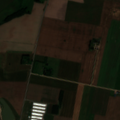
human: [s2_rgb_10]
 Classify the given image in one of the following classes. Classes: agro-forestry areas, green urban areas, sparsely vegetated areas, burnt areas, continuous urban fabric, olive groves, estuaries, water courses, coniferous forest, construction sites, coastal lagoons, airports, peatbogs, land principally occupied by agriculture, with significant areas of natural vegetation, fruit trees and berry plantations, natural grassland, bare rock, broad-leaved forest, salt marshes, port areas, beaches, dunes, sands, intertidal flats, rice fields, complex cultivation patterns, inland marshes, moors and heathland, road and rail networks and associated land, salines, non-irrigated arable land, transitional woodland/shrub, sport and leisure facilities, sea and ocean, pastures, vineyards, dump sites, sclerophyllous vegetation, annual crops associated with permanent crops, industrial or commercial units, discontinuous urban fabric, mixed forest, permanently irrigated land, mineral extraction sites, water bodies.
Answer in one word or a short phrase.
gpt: non-irrigated arable land, pastures